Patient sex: M
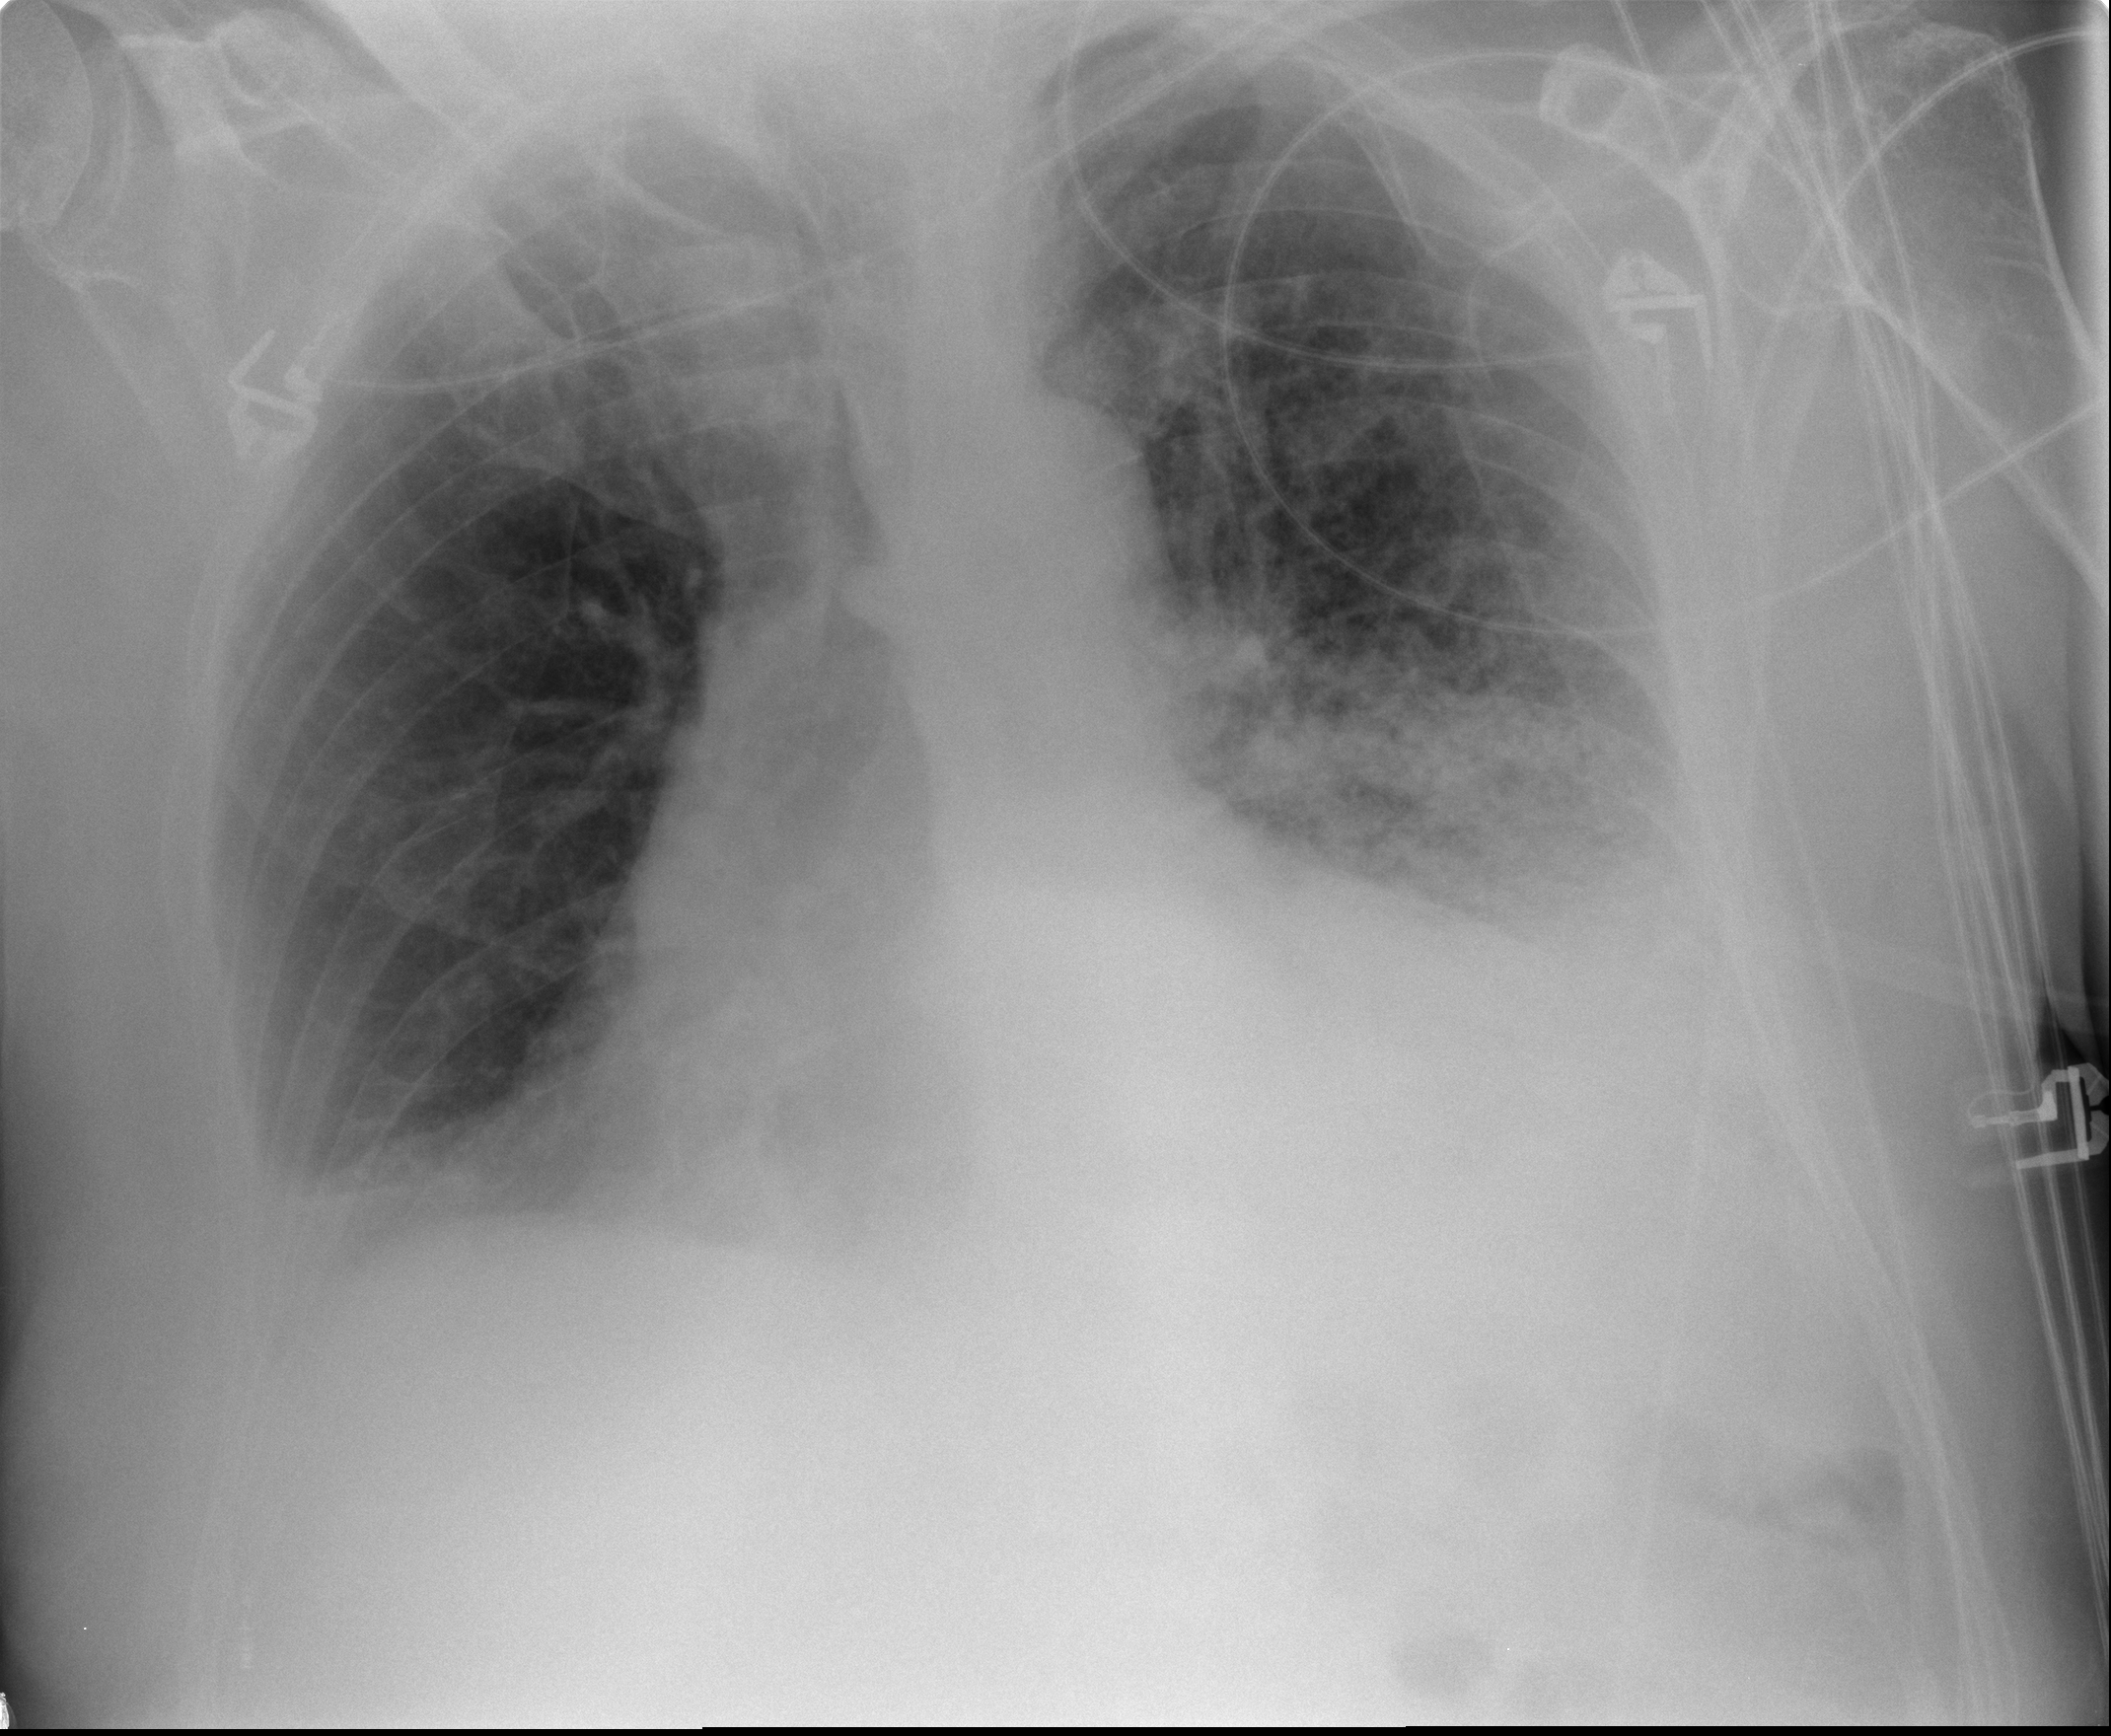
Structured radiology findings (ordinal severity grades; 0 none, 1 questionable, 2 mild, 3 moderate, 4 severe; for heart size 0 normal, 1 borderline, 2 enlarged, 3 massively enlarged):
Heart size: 1
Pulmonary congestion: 0
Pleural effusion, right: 1
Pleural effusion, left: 2
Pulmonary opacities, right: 0
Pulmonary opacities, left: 2
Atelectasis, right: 1
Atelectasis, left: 2